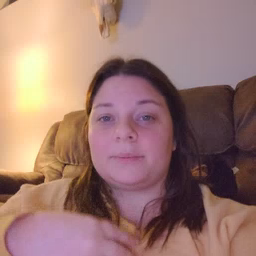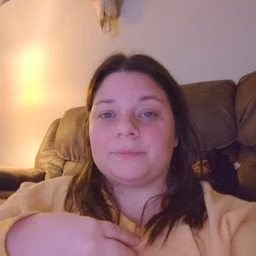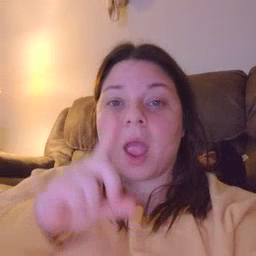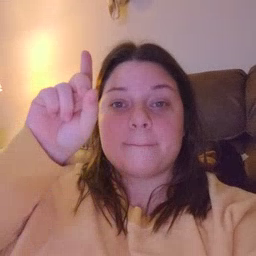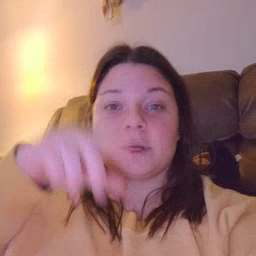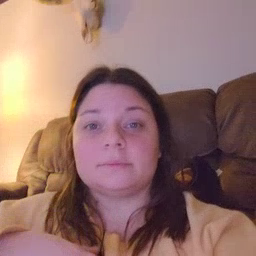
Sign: up